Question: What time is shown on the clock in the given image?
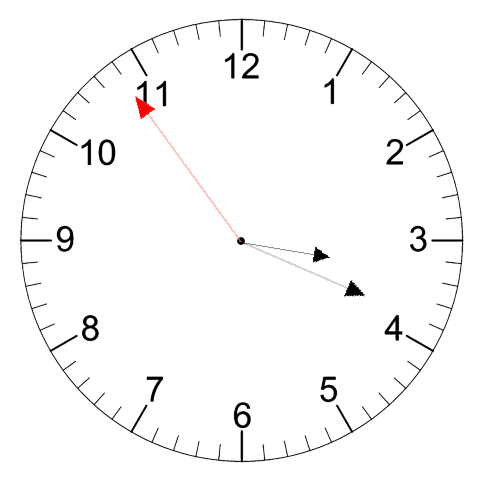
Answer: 03:18:54